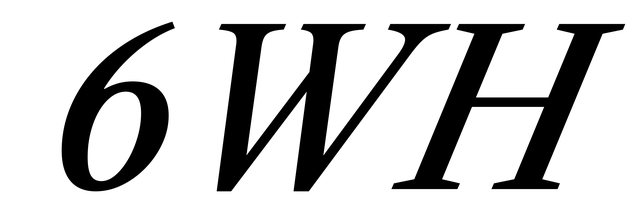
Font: LibreCaslonText-Italic_Medium_Italic